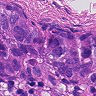
Metastatic tissue present: yes